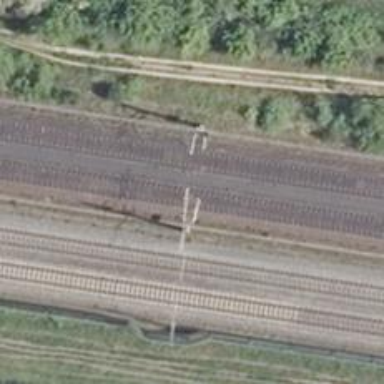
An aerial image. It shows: Milestone along the railway track with catenary mast.